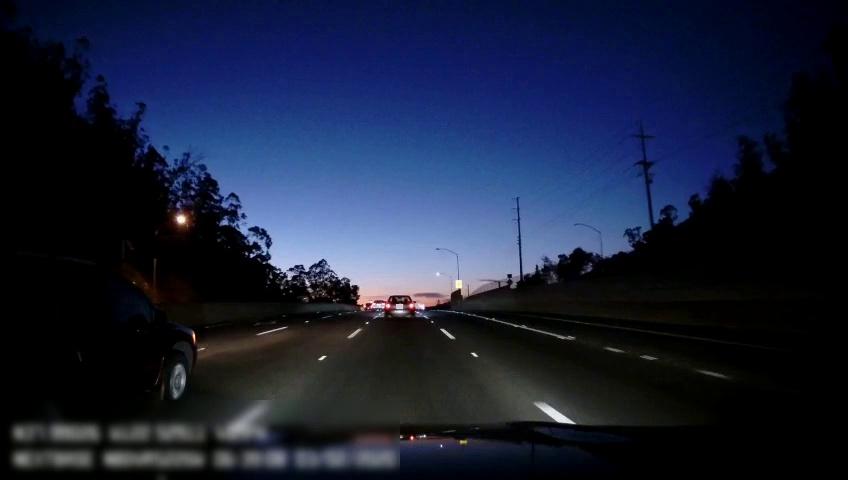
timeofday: Night
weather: Other
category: Drivable Space
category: Vehicles | Car
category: Vehicles | Car
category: Vehicles | SUV
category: Vehicles | Truck
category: Lanes | Alternate Lane
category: Lanes | Alternate Lane
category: Lanes | Current Lane
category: Lanes | Current Lane
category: Lanes | Alternate Lane
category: Lanes | Alternate Lane